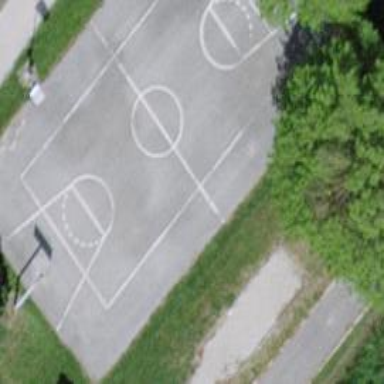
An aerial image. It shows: Basketball court in the leisure land pitch.